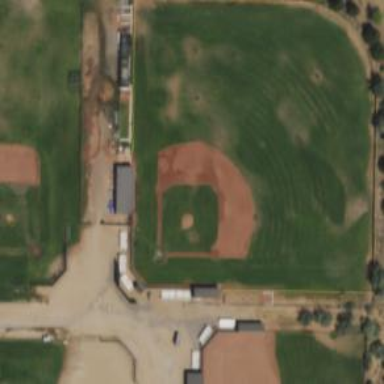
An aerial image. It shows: Baseball pitch for leisure land.